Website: ulta-beauty
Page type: billing-address
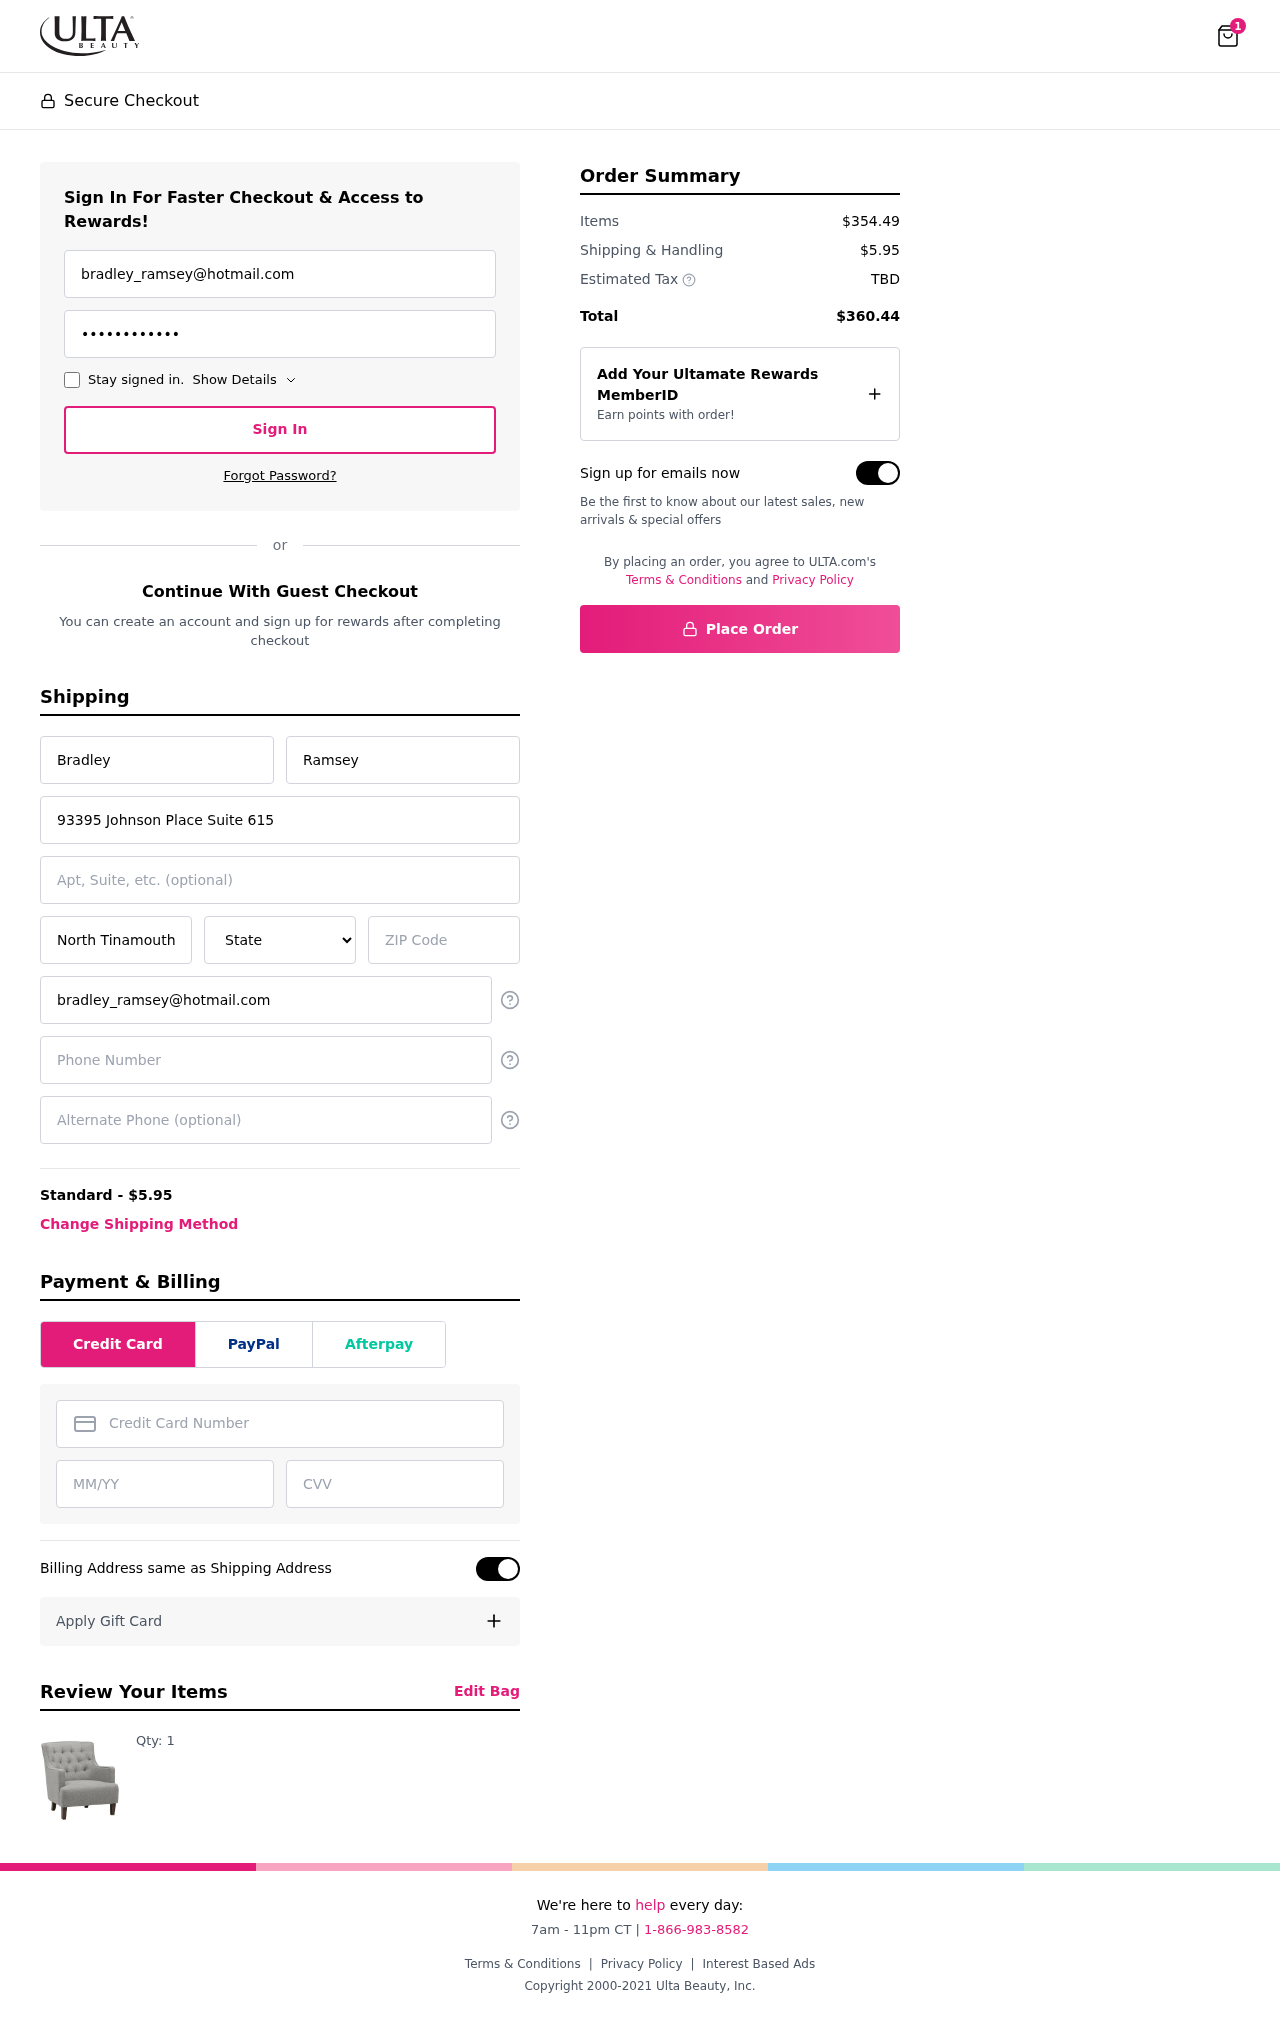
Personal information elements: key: PII_STATE
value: PR
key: PII_EMAIL
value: bradley_ramsey@hotmail.com
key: PII_FIRSTNAME
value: Bradley
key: PII_LASTNAME
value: Ramsey
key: PII_STREET
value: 93395 Johnson Place Suite 615
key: PII_CITY
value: North Tinamouth
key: PII_POSTCODE
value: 79203
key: PII_PHONE
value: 8276779472
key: PII_ALT_PHONE
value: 5109766107
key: PII_CARD_NUMBER
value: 4948 0401 3753 8982
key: PII_CARD_EXPIRY
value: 06/28
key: PII_CARD_CVV
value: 329
Product elements: key: PRODUCT1_QUANTITY
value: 1
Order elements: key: ORDER_NUM_ITEMS
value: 1
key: ORDER_SHIPPING_COST
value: $5.95
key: ORDER_SUBTOTAL
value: $354.49
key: ORDER_TOTAL
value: $360.44